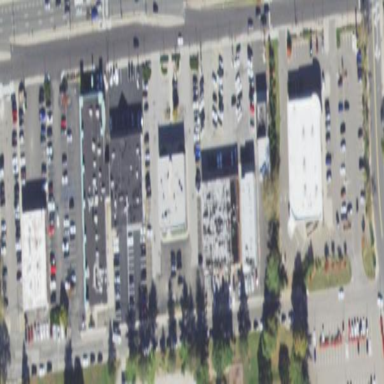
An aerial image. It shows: Retail area.